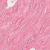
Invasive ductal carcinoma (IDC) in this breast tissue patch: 0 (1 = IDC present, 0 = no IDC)